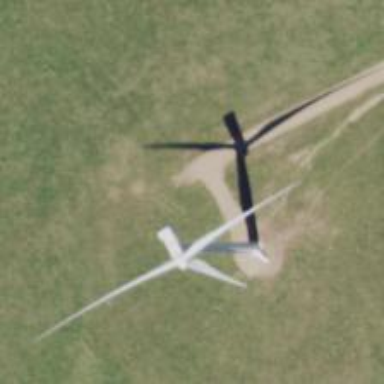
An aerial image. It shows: Wind generator using wind turbines of horizontal axis.